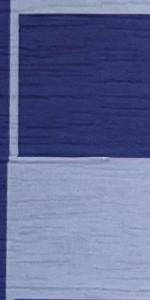
Label: Empty